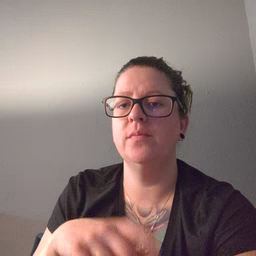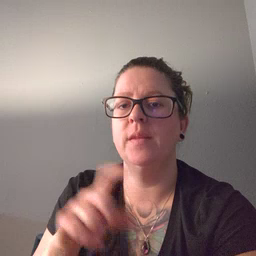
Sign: haveto